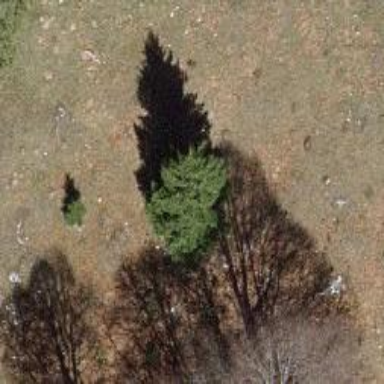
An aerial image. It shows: Needle-leaved tree in nature.